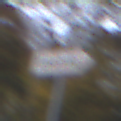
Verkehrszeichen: UmleitungswegweiserRechtsweisend
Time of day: MorningAfternoon
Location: Outdoor (Urban)
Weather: Overcast
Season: NotSpecified
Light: Natural